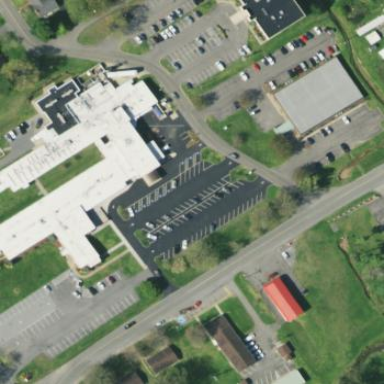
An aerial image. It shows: Hospital providing healthcare services.